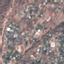
Land use / land cover class: Residential